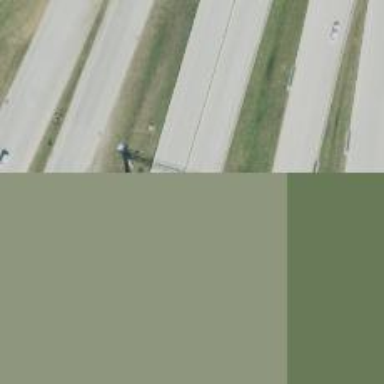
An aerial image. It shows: Toll gantry on the road.